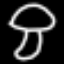
Label: mushroom